Question: What is the value of this measurement?
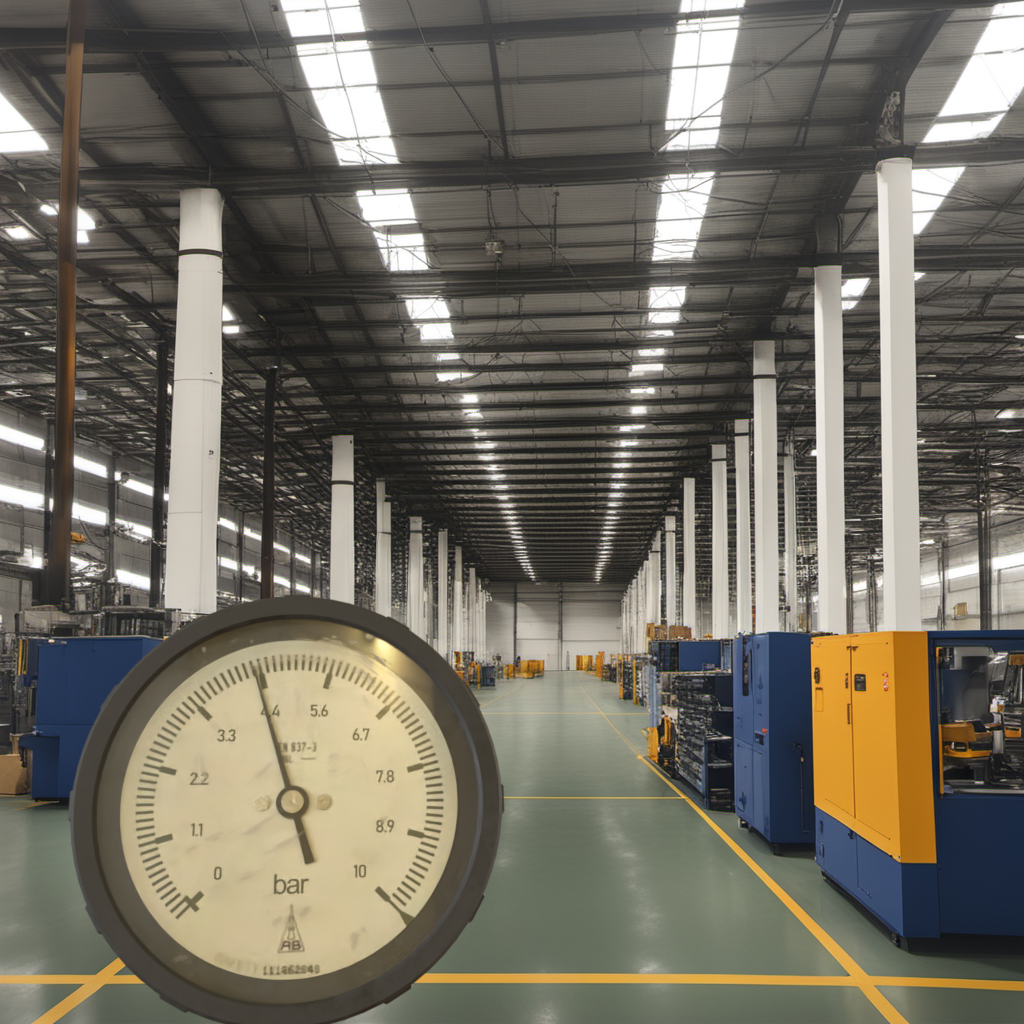
Answer: The result is 4.36
Question: What is the value range of this measurement?
Answer: The range is from 0 to 10
Question: What is the minimum and maximum value range of the measurement in the image?
Answer: The minimum value is 0 and the maximum value is 10